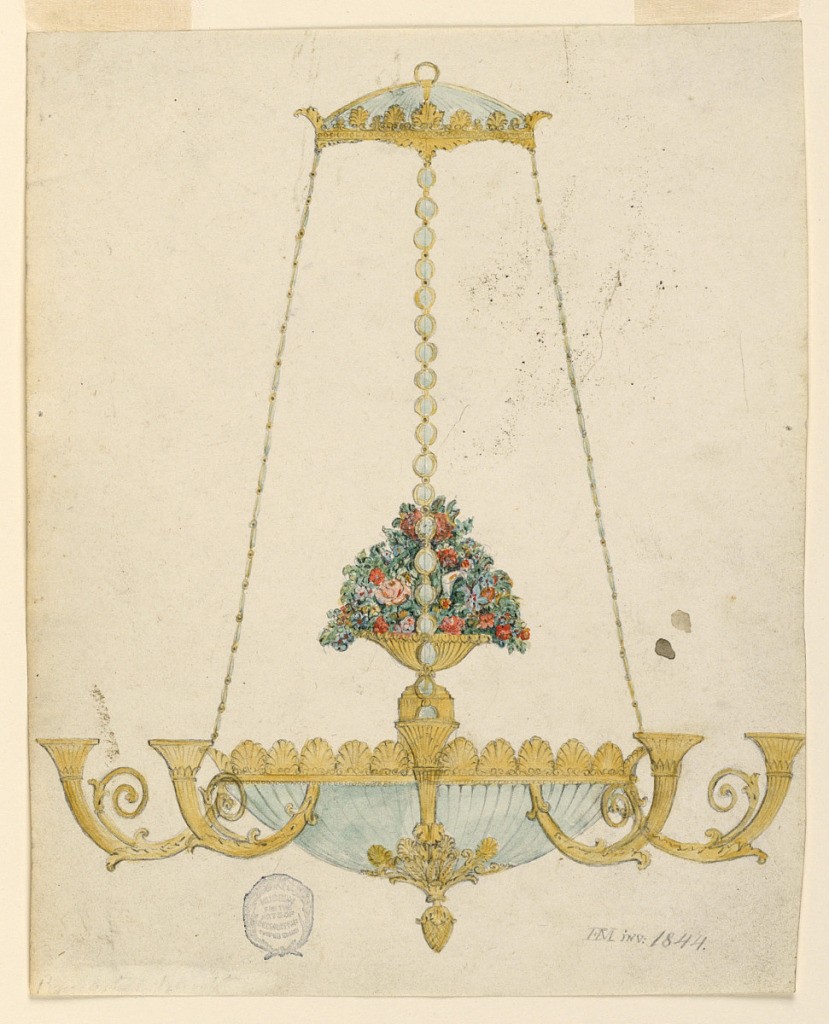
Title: Project for a Chandelier
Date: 1844
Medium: Graphite, brush and watercolor on paper
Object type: Drawing
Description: Vertical rectangle. In the center is a vase with a big bouquet of colored flowers. Five arms are visible. The bowl on top, the rings of the chains, a bowl below the ring is of glass. The signature below at right: a monogram of HIM.